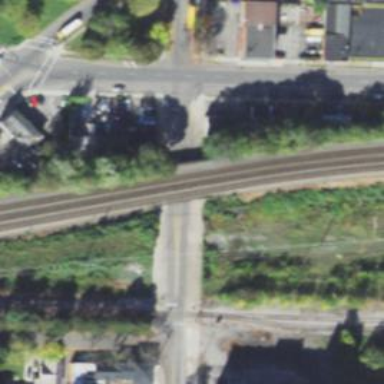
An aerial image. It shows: Abandoned railway on historic bridge.